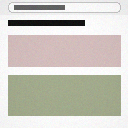
Screen state: on